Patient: sex M, age 46
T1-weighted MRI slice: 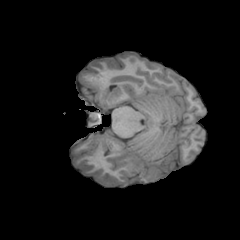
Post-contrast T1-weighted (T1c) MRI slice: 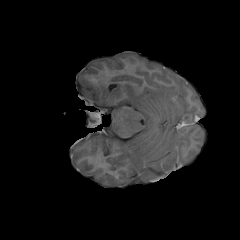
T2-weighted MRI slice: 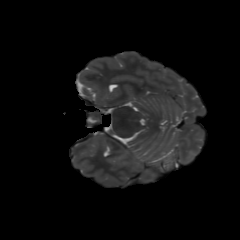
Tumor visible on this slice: yes
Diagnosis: Glioblastoma, IDH-wildtype
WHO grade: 4